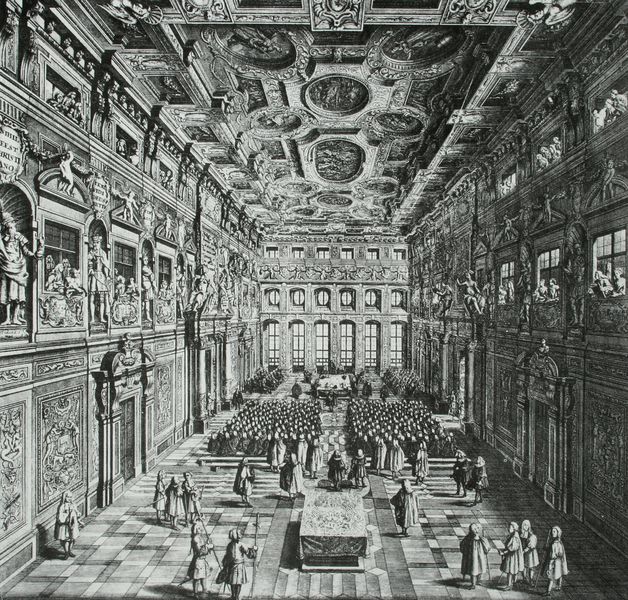
Titel: Der Goldene Saal im Augsburger Rathaus
Künstler: Salomon Kleiner
Standort: Augsburg
Institution: Rathaus
Schlagwörter: dunkel, gemälde, gruppe, mann, schatten, weiß, menschen, fenster, glas, grau, hell, holz, kariert, licht, männer, raum, schwarz, skizze, säulen, tisch, tische, tür, zeichnung, schloss, tuch, ansammlung, fest, gesellschaft, leute, malerei, menge, ornament, versammlung, feier, gericht, wand, architektur, barock, rahmen, stein, bild, innenraum, tischdecke, tischtuch, kirche, boden, figur, mantel, stoff, decke, innen, klassizismus, personen, renaissance, perücke, herrschaft, relief, schrift, papier, bogen, perspektive, türen, venedig, fußboden, grafik, graphik, pilaster, saal, figuren, hall, king, könig, people, tafel, tapete, symmetrie, dekor, ornamente, verzierung, stuck, hoch, tor, halle, logen, foto, wände, tusche, zettel, rechteck, palast, festung, zentralperspektive, druck, schwarzweiss, viele, radierung, stich, fliesen, militär, waffen, schriften, soldat, kreise, mäntel, bismarck, bleistift, treffen, holzdecke, rathaus, verhandlung, viel, tinte, altar, girlanden, fries, portal, wappen, seiten, gesims, skulpturen, portale, statuen, üppig, obergaden, mezzanin, andacht, gemeinde, gottesdienst, messe, priester, empfang, rechteckig, geistliche, eingan, holzvertäfelung, tempel, kasetten, kassetten, kassettendecke, hellebarden, speere, deckengemälde, fresko, gemäldegalerie, muscheln, perücken, inneraum, kupferstich, klassik, feierlichkeit, wachen, geometrie, fresco, ovale, statue, ritual, geschoss, gebälk, klassizistisch, kasette, aufriss, nischen, kriche, kasettendecke, ordnung, emporen, portiken, festsaal, riesig, pilater, augsburg, medaillons, gewandhaus, meeting, rat, salle, aufstellung, feierlich, deckenfresko, seriendruck, spiegelsaal, konferenz, zusammenkunft, prunksaal, goldener saal, überladen, gelerte, renaissace, gigantisch, holl, haale, mosaikparkett, stop, tagung, bürgersaal, gemälden, vetsammlung